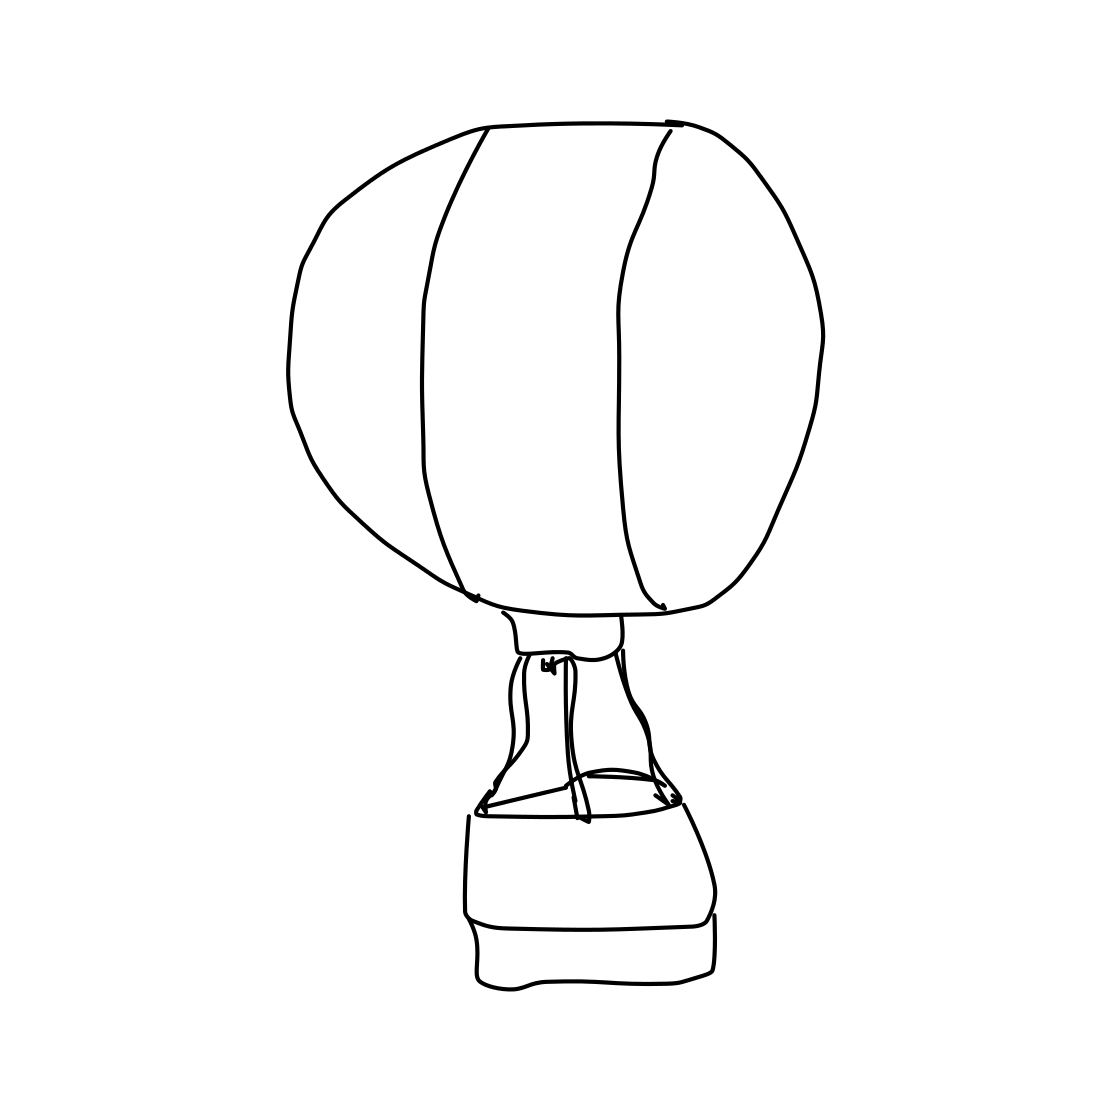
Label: hot air balloon